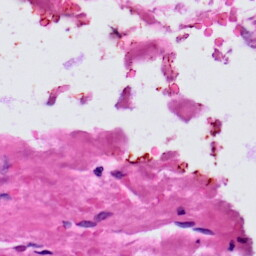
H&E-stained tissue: Prostate